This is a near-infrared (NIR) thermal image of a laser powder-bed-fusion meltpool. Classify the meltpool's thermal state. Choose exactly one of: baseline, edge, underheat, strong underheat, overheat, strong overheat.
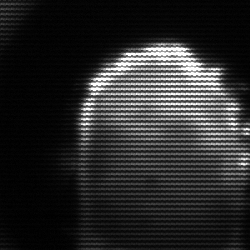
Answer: baseline